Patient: sex M, age 60
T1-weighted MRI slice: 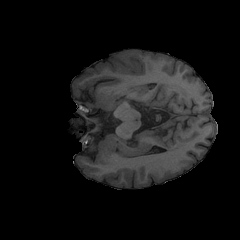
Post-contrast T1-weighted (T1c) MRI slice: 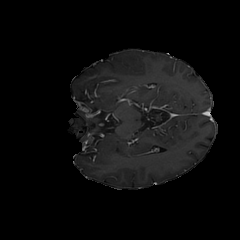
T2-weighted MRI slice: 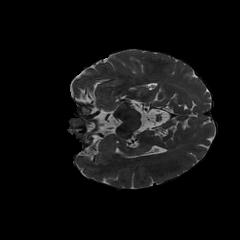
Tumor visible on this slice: no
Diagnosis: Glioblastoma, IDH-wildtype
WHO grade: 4